Question: I am just integrating Frimi payment gateway .In first step am trying to generate access tokes ,and after generating tokes payment link will be called .
But am getting error :- SSLException: Connection closed by peer.
'''
public void TokenGenerationProcess() {
class WaitingforResponse extends AsyncTask<Void, Void, String> {
ProgressDialog progressDialog;
@Override
protected void onPreExecute() {
super.onPreExecute();
// progressDialog = ProgressDialog.show(getActivity().getBaseContext(), "Waiting for Token Generation...", "Please Wait...", false, false);
}
@Override
protected String doInBackground(Void... params) {
OkHttpClient client = new OkHttpClient.Builder()
.connectTimeout(10, TimeUnit.SECONDS)
.writeTimeout(10, TimeUnit.SECONDS)
.readTimeout(60, TimeUnit.SECONDS)
.build();
MediaType mediaType = MediaType.parse("application/x-www-form-urlencoded");
String json = "";
RequestBody body = RequestBody.create(mediaType, json);
/* https://ideabiz?grant_type=password&username=99R_User&password=99R_User&scope=SANDBOX
https://igrant_type=refresh_token&refresh_token="+Message+"&scope=SANDBOX */
// Message="d6a5be5f5455c87c21442ba3d5201c8c";
Request request = new Request.Builder()
.url("https://uatapi.nationstrust.com:8243/token?grant_type=client_credentials")
.addHeader("content-type", "application/x-www-form-urlencoded")
.addHeader("authorization", "Basic N000SDNmU3RtVERuZmZ1R0JNMlBGR1FXdmtFYTpEQUFJcEprVUhjdXBwcEx4dkRPSkFYZjNwMmth")
.post(body)
.build();
//Bearer aUFVMWFRd2Vpb2txQUI2VTFkajBFZWRkTTBZYTpEMzZfbU9GM2ZlYkFEaWRiMGp0ZUZCN2xGUUlh")
try {
okhttp3.Response response = client.newCall(request).execute();
String test = response.body().string();
if (response.isSuccessful()) {
/* int success = response.code();
Headers responseHeaders = response.headers();
for (int i = 0; i < responseHeaders.size(); i++) {
System.out.println(responseHeaders.name(i) + ": " + responseHeaders.value(i));
}
System.out.println(test);
/// {"scope":"default","token_type":"bearer","expires_in":3600,"refresh_token":"2d23c431f25e10e5abcd16bea931d0a","access_token":"b0bffddb2be384c53135cadf0f565c2"}
try {
JSONObject jsonObject = new JSONObject(test);
Log.e(" scope", "" + jsonObject.get("scope"));
Log.e(" token_type", "" + jsonObject.get("token_type"));
Log.e(" expires_in", "" + jsonObject.get("expires_in"));
Log.e(" refresh_token", "" + jsonObject.get("refresh_token"));
Log.e(" access_token", "" + jsonObject.get("access_token"));
// Message = (String) jsonObject.get("refresh_token");
String access_token = (String) jsonObject.get("access_token");
String refresh_token = (String) jsonObject.get("refresh_token");
PersistenceManager.saveRefreshToken(getApplicationContext(), refresh_token);
PersistenceManager.saveSessionId(getApplicationContext(), access_token);
PersistenceManager.saveTime(getApplicationContext(), String.valueOf(System.currentTimeMillis()));
*/ // reference= (String) jsonObject.get("Refno");
} else {
System.out.println(test);
}
} catch (IOException e) {
e.printStackTrace();
}
return null;
}
@Override
protected void onPostExecute(String s) {
super.onPostExecute(s);
// progressDialog.dismiss();
}
}
WaitingforResponse WaitingforResponse = new WaitingforResponse();
WaitingforResponse.execute();
}
'''

// here I have posted full code what I am trying to generate access tokes.
/please help..help would be greatly appreciated
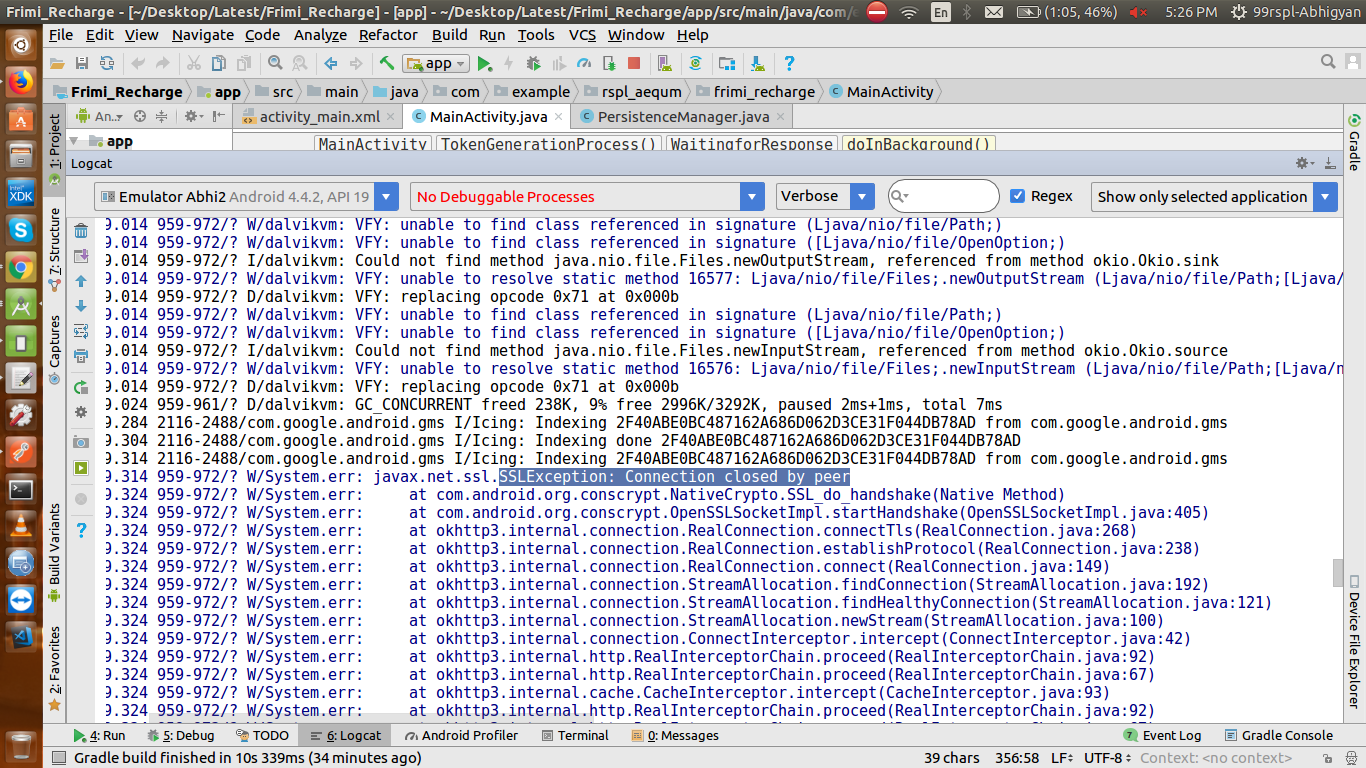
Answer: '''
//Please use this it will work
OkHttpClient client = null;
try {
client = new OkHttpClient.Builder()
.connectTimeout(120, TimeUnit.SECONDS)
.writeTimeout(120, TimeUnit.SECONDS)
.readTimeout(120, TimeUnit.SECONDS)
.sslSocketFactory(new Tls12SocketFactory(), provideX509TrustManager())
.build();
} catch (KeyManagementException e) {
e.printStackTrace();
} catch (NoSuchAlgorithmException e) {
e.printStackTrace();
}
//add this method
public X509TrustManager provideX509TrustManager() {
try {
TrustManagerFactory factory = TrustManagerFactory.getInstance(TrustManagerFactory.getDefaultAlgorithm());
factory.init((KeyStore) null);
TrustManager[] trustManagers = factory.getTrustManagers();
return (X509TrustManager) trustManagers[0];
} catch (NoSuchAlgorithmException | KeyStoreException exception) {
Log.e(getClass().getSimpleName(), "not trust manager available", exception);
}
return null;
}
//create another java class
public class Tls12SocketFactory extends SSLSocketFactory {
private SSLSocketFactory internalSSLSocketFactory;
public Tls12SocketFactory() throws KeyManagementException, NoSuchAlgorithmException {
SSLContext context = SSLContext.getInstance("TLS");
context.init(null, null, null);
internalSSLSocketFactory = context.getSocketFactory();
}
@Override
public String[] getDefaultCipherSuites() {
return internalSSLSocketFactory.getDefaultCipherSuites();
}
@Override
public String[] getSupportedCipherSuites() {
return internalSSLSocketFactory.getSupportedCipherSuites();
}
@Override
public Socket createSocket() throws IOException {
return enableTLSOnSocket(internalSSLSocketFactory.createSocket());
}
@Override
public Socket createSocket(Socket s, String host, int port, boolean autoClose) throws IOException {
return enableTLSOnSocket(internalSSLSocketFactory.createSocket(s, host, port, autoClose));
}
@Override
public Socket createSocket(String host, int port) throws IOException, UnknownHostException {
return enableTLSOnSocket(internalSSLSocketFactory.createSocket(host, port));
}
@Override
public Socket createSocket(String host, int port, InetAddress localHost, int localPort) throws IOException, UnknownHostException {
return enableTLSOnSocket(internalSSLSocketFactory.createSocket(host, port, localHost, localPort));
}
@Override
public Socket createSocket(InetAddress host, int port) throws IOException {
return enableTLSOnSocket(internalSSLSocketFactory.createSocket(host, port));
}
@Override
public Socket createSocket(InetAddress address, int port, InetAddress localAddress, int localPort) throws IOException {
return enableTLSOnSocket(internalSSLSocketFactory.createSocket(address, port, localAddress, localPort));
}
private Socket enableTLSOnSocket(Socket socket) {
if(socket != null && (socket instanceof SSLSocket)) {
((SSLSocket)socket).setEnabledProtocols(new String[] {"TLSv1.1", "TLSv1.2"});
}
return socket;
}
}
'''